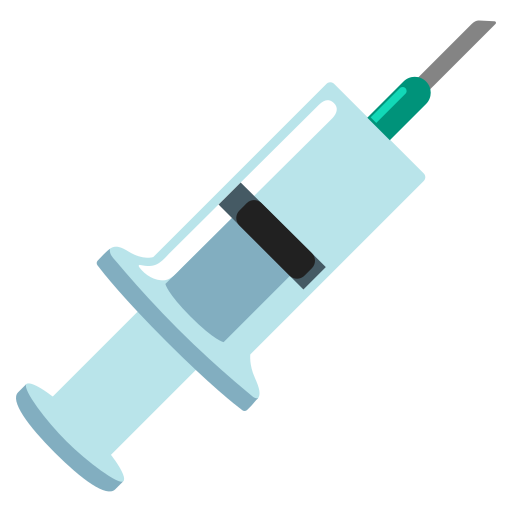
Emoji: 💉